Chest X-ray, PA view. Patient: 50 years old, sex F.
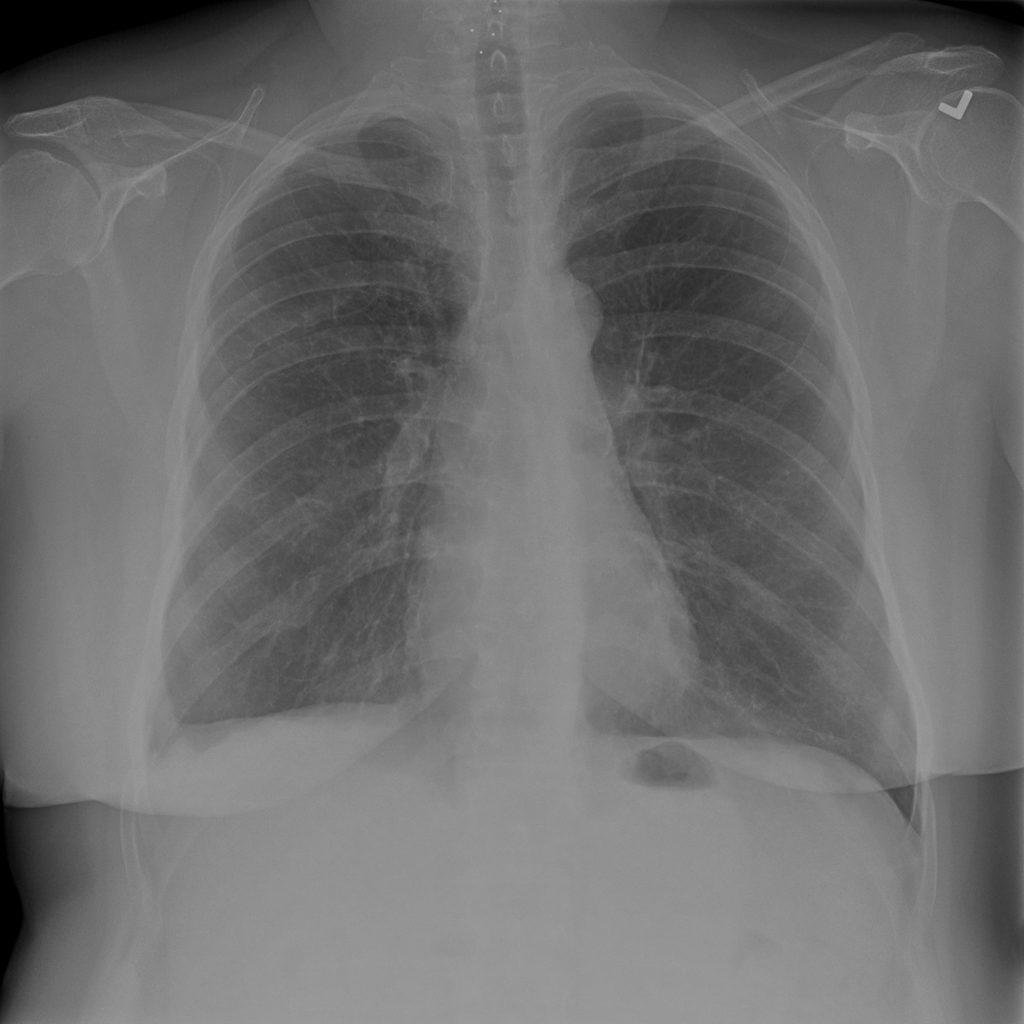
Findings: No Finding